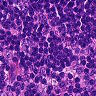
Metastatic tissue present: no